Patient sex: M
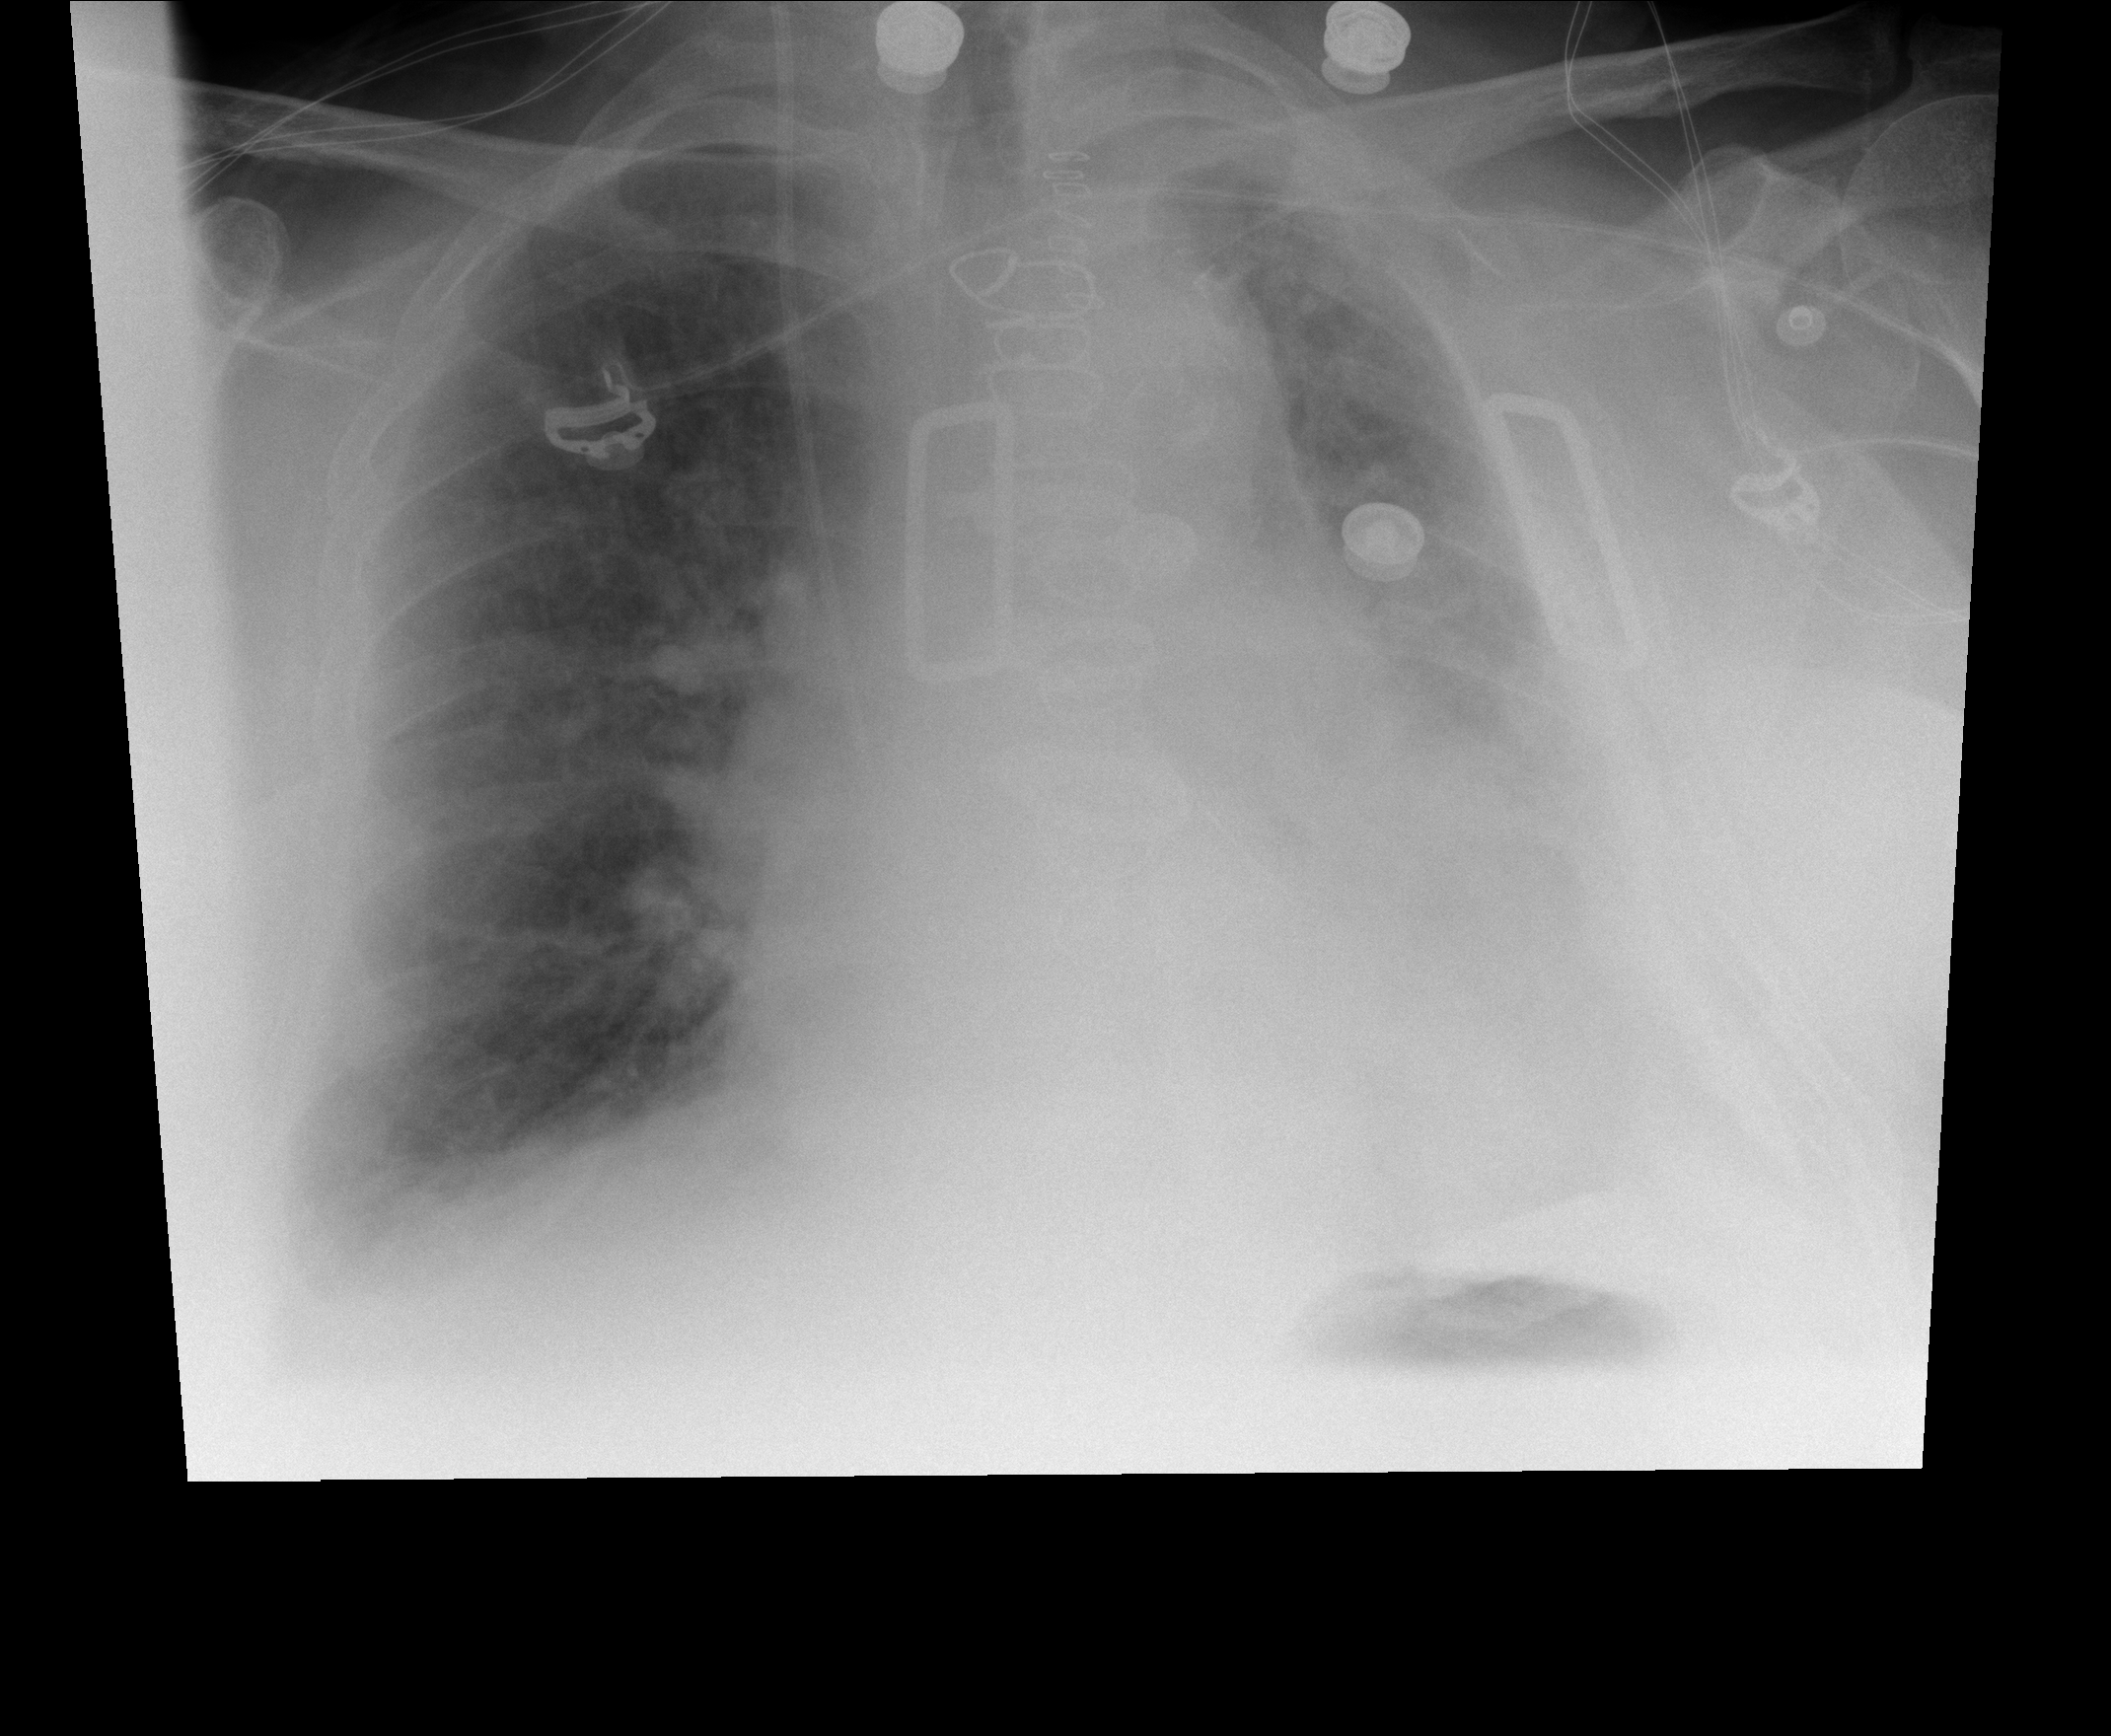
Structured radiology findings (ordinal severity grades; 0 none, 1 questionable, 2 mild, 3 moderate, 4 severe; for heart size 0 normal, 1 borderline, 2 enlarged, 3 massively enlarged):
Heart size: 2
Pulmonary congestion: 2
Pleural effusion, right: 2
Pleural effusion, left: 1
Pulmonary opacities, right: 2
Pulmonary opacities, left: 2
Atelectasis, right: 2
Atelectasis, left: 2